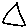
Label: triangle